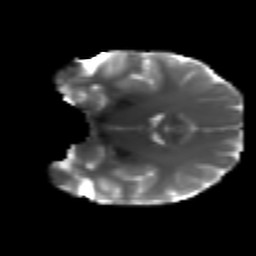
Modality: T2w
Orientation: coronal
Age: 30
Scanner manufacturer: siemens
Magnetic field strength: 3 T
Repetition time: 4.52 s
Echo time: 0.084 s